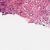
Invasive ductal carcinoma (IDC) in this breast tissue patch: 0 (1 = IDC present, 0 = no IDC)